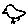
Label: bird